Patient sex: M
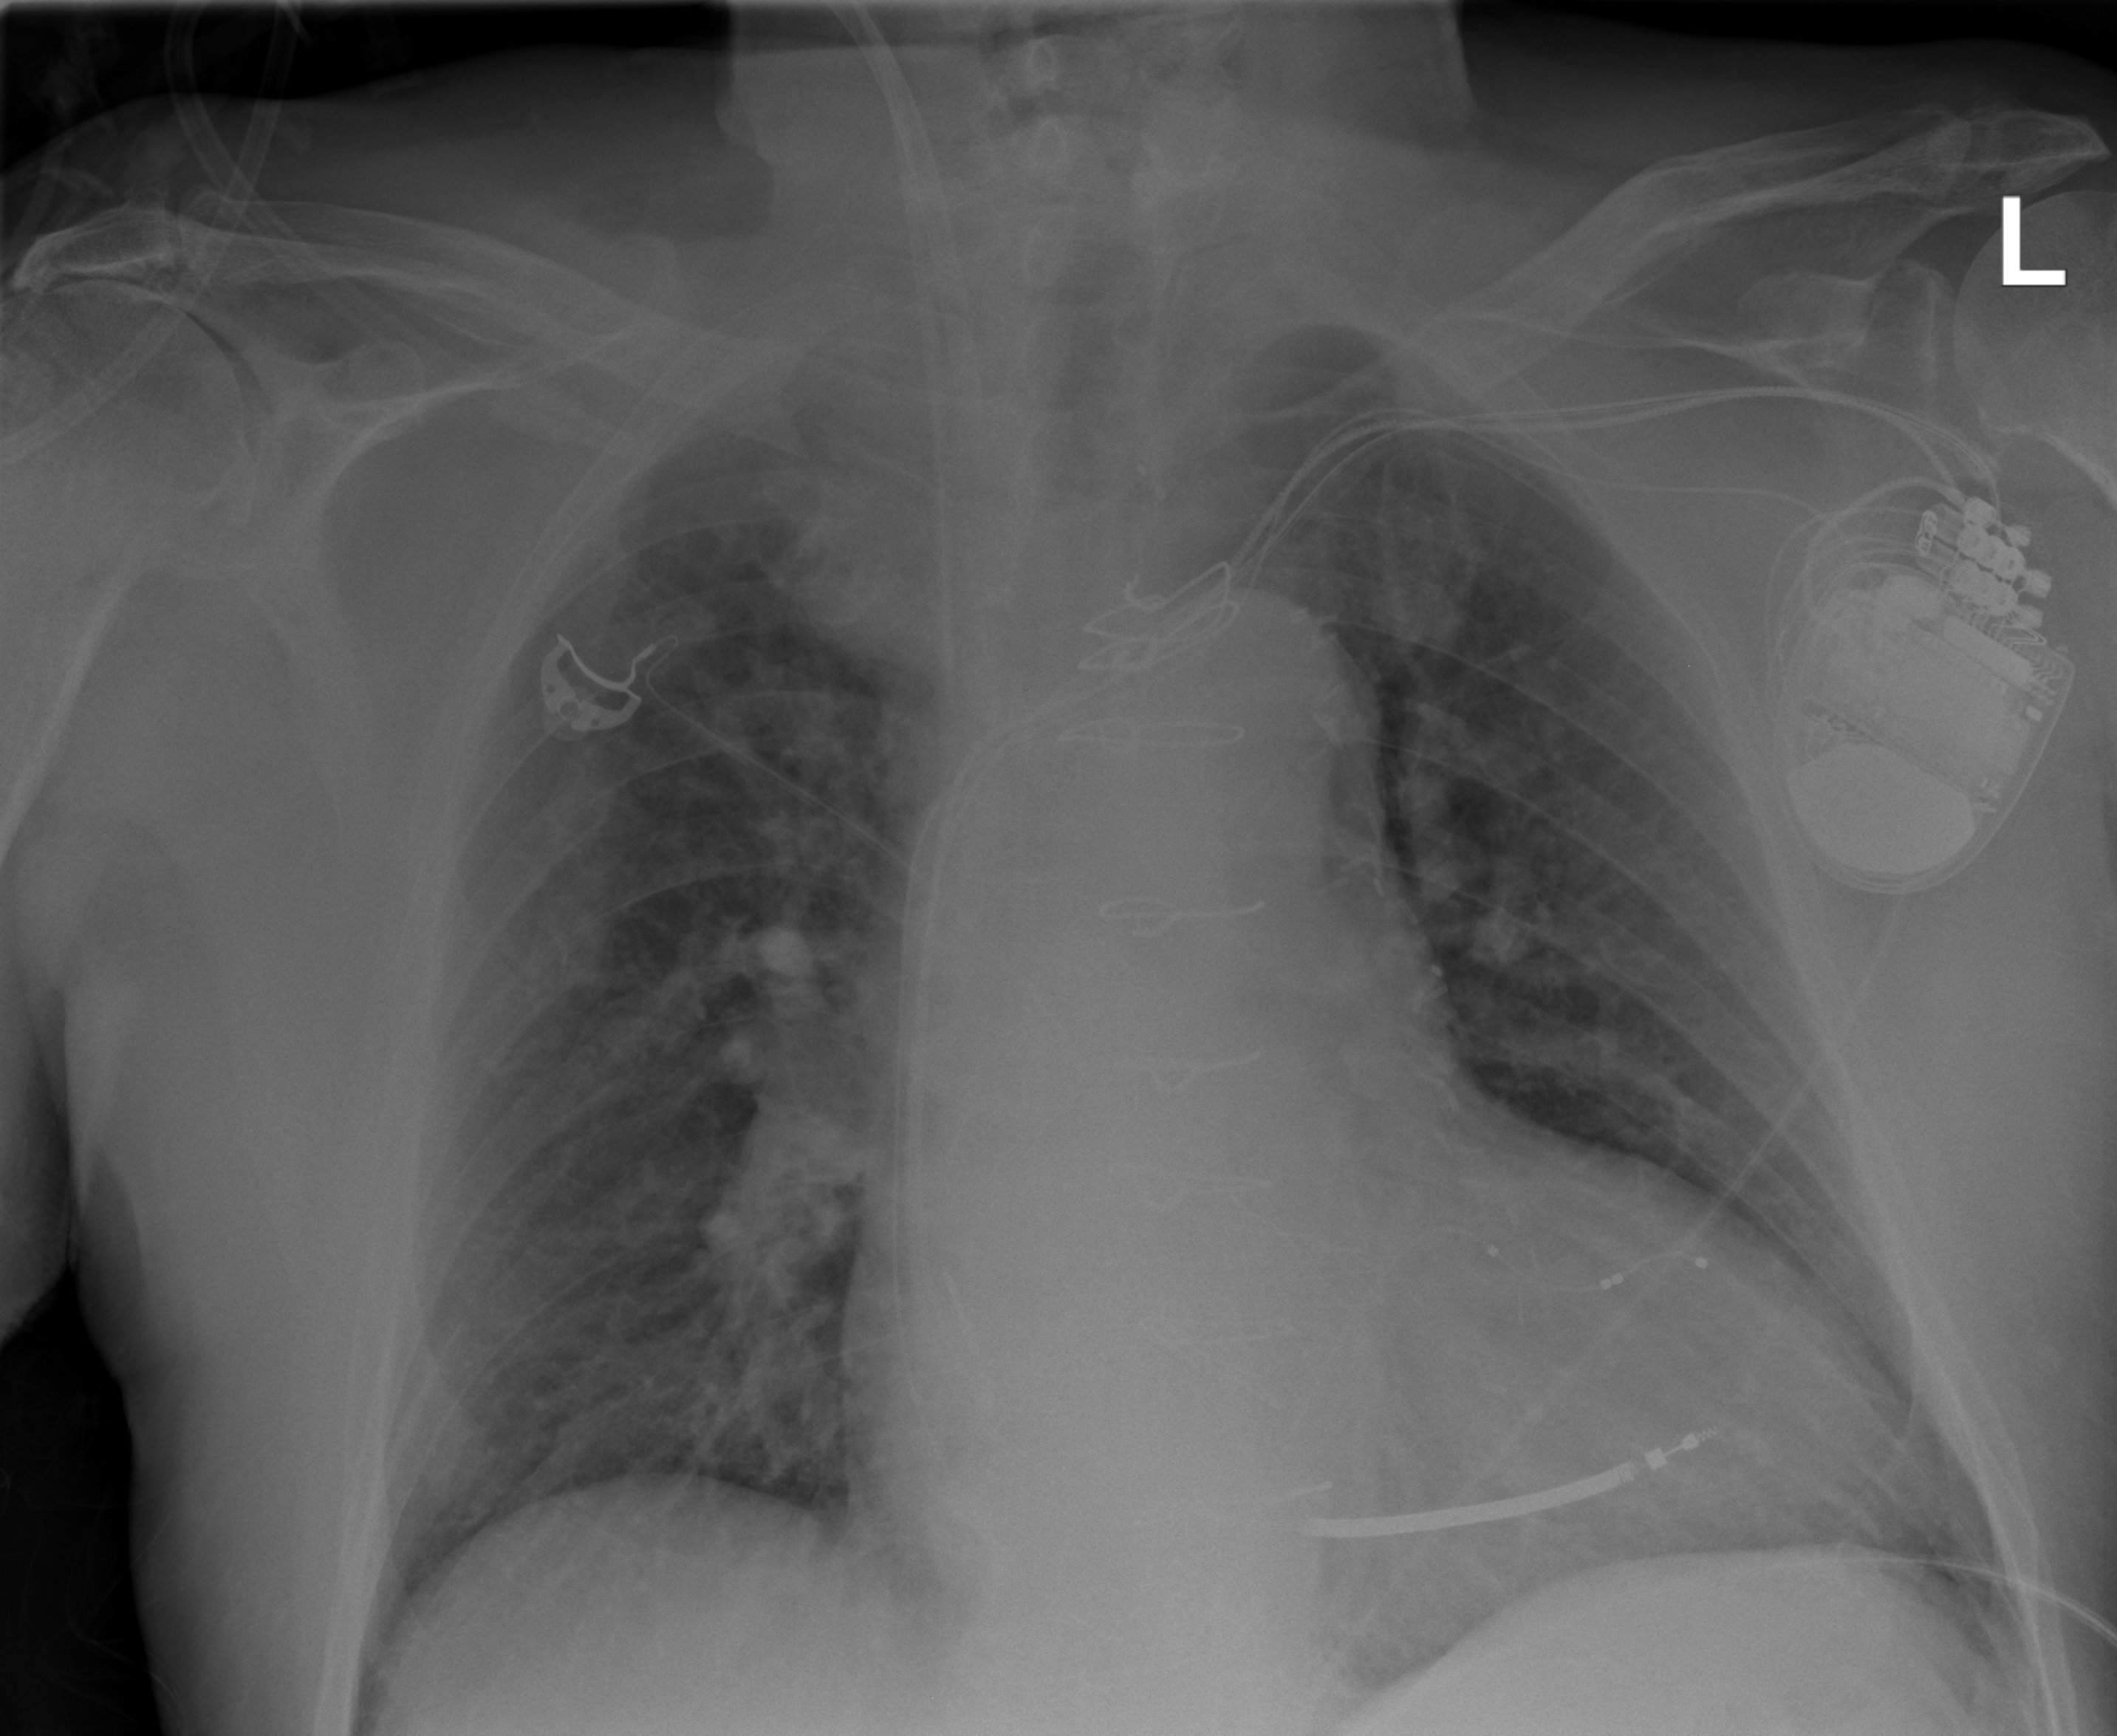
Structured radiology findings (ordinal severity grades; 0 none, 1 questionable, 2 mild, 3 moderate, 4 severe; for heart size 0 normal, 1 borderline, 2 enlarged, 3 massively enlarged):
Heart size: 2
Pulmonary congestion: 1
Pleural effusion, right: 0
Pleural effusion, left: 0
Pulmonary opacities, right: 1
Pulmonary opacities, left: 0
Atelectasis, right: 0
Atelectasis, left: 0